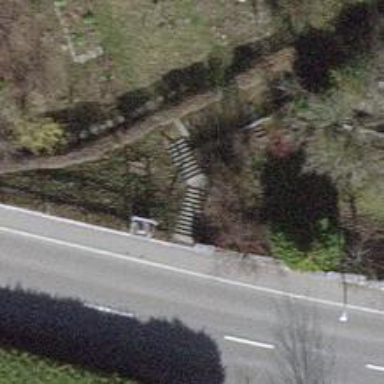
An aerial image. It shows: Road with steps.